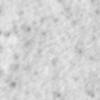
Label: no_change